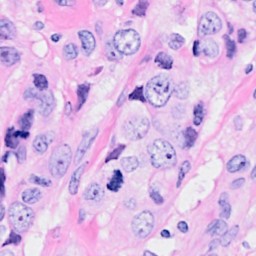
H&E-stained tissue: Breast